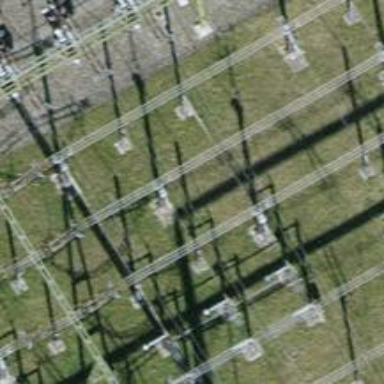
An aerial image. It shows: Bay where power lines run through.